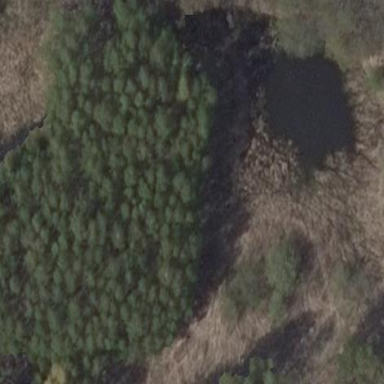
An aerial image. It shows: Swamp in wetland area.